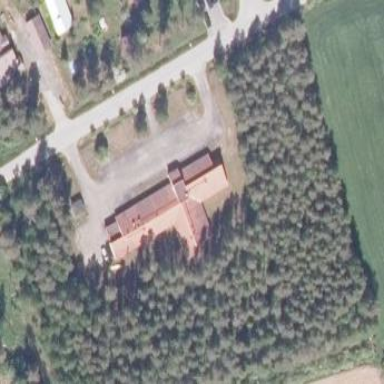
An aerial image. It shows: Hospital building.